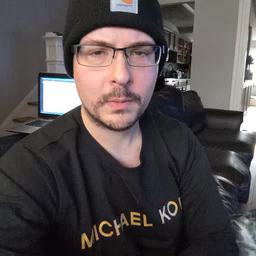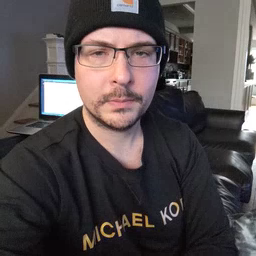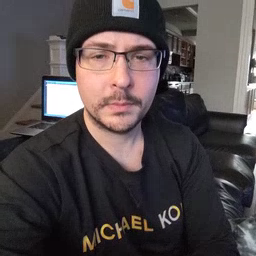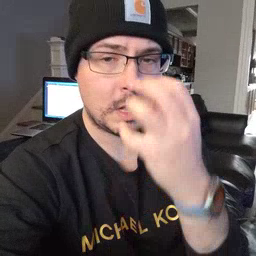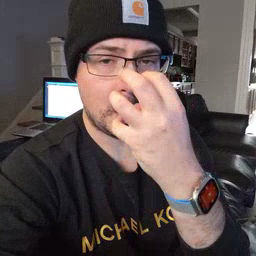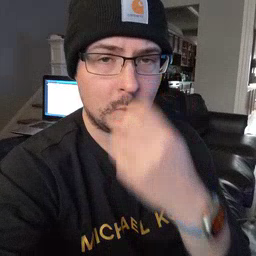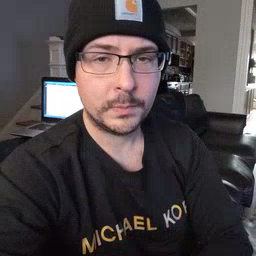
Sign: clown